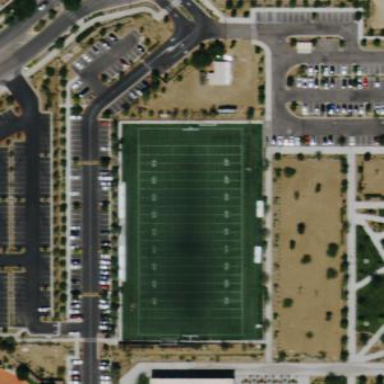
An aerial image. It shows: American football pitch.